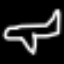
Label: airplane